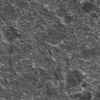
Atmospheric dust classification: not_dusty